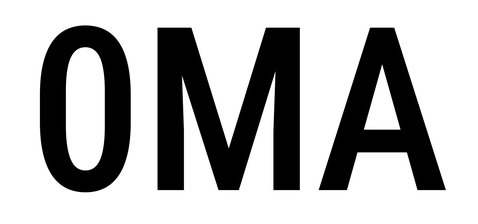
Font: Roboto_Condensed_Medium